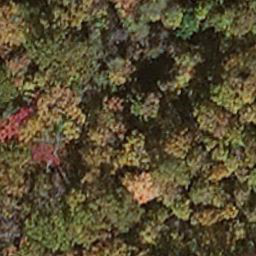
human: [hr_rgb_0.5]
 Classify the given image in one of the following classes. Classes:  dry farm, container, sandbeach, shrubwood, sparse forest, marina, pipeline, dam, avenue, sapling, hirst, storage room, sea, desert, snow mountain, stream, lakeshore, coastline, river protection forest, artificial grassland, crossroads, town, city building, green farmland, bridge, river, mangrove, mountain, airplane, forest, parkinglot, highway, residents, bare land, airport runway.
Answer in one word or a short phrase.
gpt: mangrove